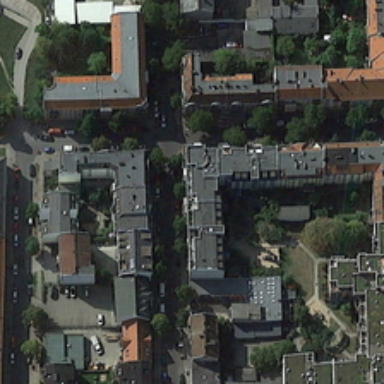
Many green trees and some buildings are in a dense residential area .